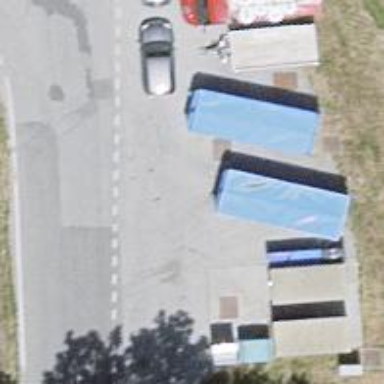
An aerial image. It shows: Recycling container at amenity designated for recycling.